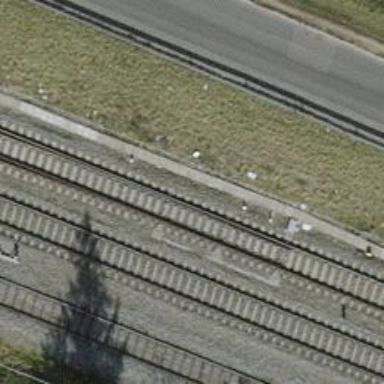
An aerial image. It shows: Railway switch.